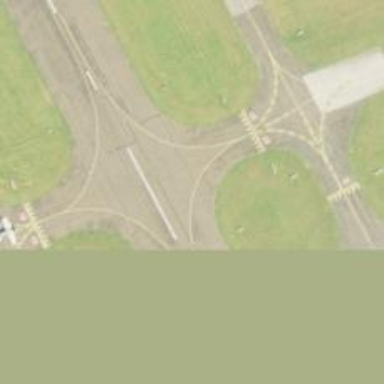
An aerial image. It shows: Image of taxiway at airport.